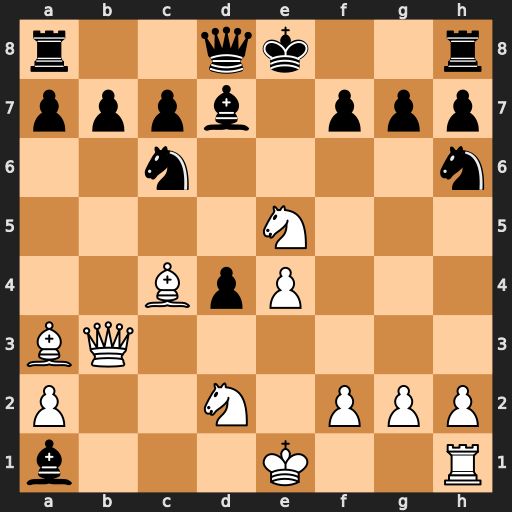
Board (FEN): r2qk2r/pppb1ppp/2n4n/4N3/2BpP3/BQ6/P2N1PPP/b3K2R
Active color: w
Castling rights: Kkq
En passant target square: -
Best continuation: Bxf7+ Nxf7 Qxf7#